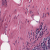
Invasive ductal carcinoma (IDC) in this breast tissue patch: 1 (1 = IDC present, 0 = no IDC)